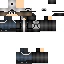
A male human skin with medium skin, wearing brown long hair dressed in a blue hoodie and black pants, featuring a closed mouth.